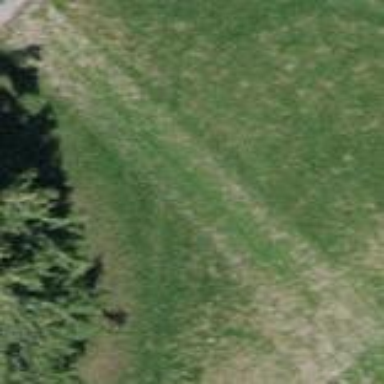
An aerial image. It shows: Grassy area with golf cart path.